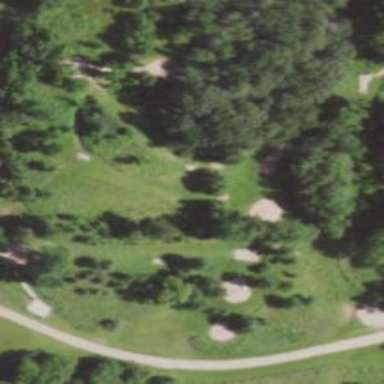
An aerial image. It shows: Disc golf basket.